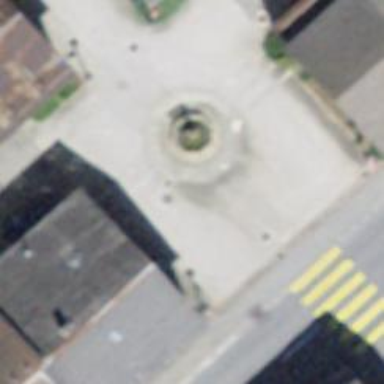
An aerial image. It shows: Beautiful fountain.